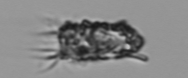
Label: Tintinnopsis